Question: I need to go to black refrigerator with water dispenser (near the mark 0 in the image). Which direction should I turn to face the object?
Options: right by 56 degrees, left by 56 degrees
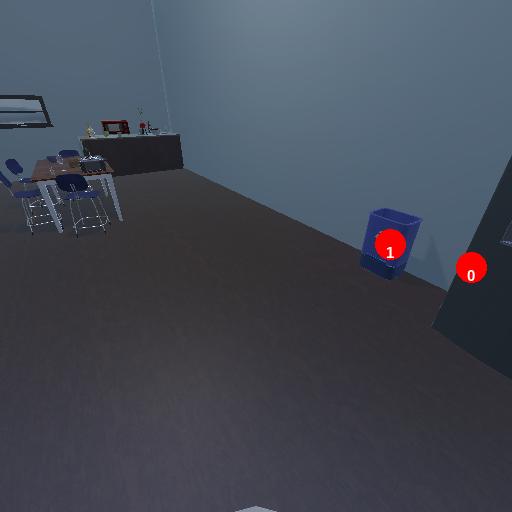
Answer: right by 56 degrees